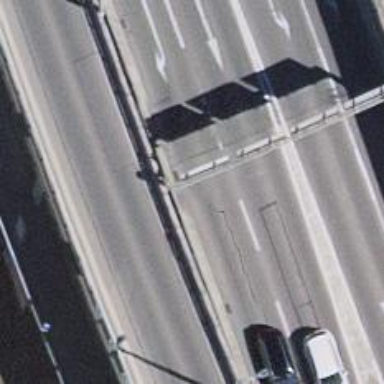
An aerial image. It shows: Bridge with gantry structure.